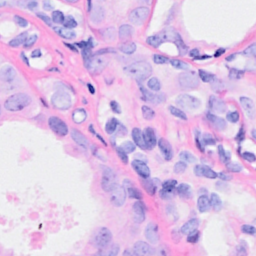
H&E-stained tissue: Breast